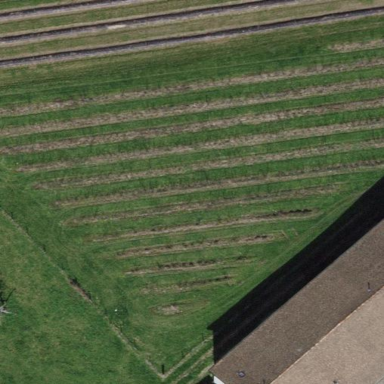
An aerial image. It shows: Beautiful vineyard in the countryside.